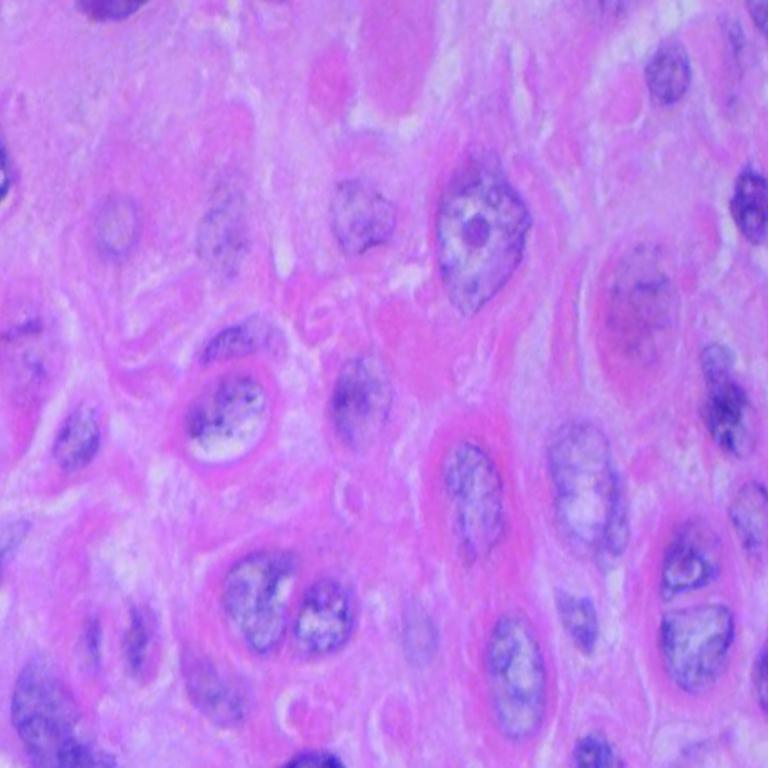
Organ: lung
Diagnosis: squamous carcinomas